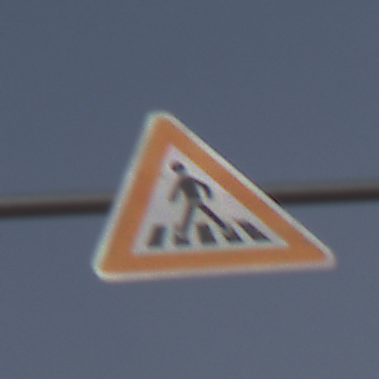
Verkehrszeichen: FussgaengerueberwegRechts
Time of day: MorningAfternoon
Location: Outdoor (Nature)
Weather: PartlyCloudy
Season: NotSpecified
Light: Natural